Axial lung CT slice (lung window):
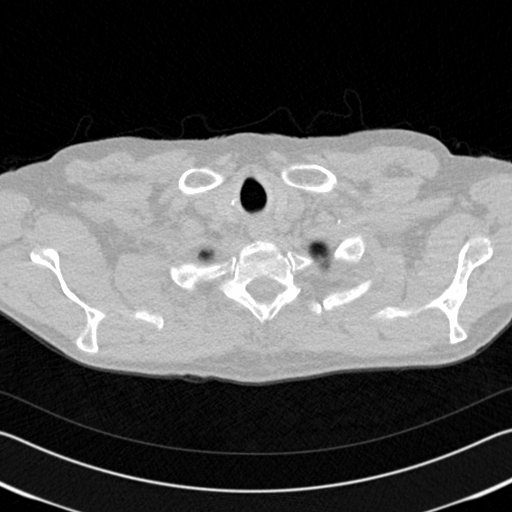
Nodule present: no